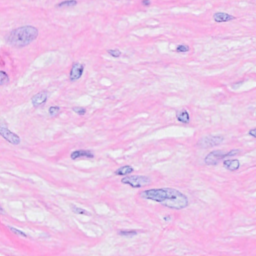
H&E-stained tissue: Breast